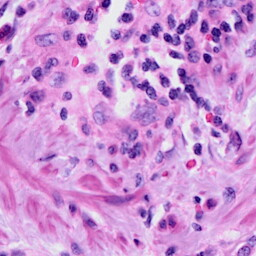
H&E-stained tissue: Cervix